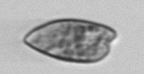
Label: Prorocentrum_dentatum